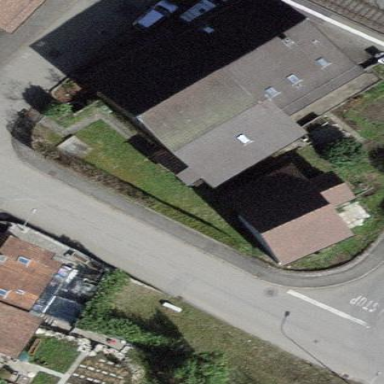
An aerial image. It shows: Terrace building.